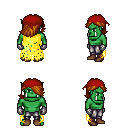
a pixel art fantasy rpg character, male body template, orc, green skin, yellow tattered cape, metal pants, brunette swoop hairstyle, red bandana, metal gloves, brown shoes, four views (front, back, left, right), 2x2 character sprite sheet, small pixel art, hard edges, no anti-aliasing